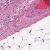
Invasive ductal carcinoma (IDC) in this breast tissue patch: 0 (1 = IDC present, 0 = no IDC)